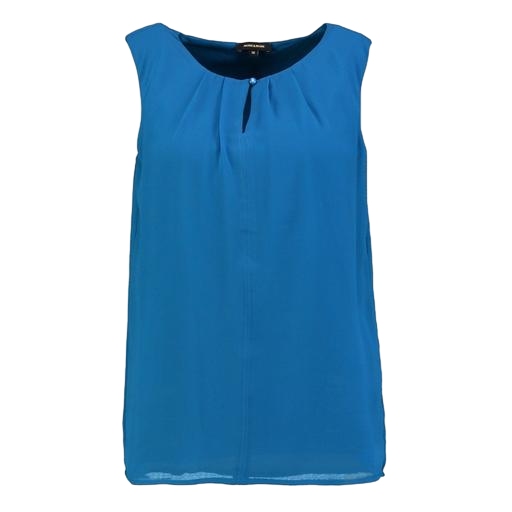
blue pleated-front georgette top, blue pleat front top, blue sleeveless shirt, white background